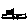
Label: car